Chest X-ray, AP view. Patient: 53 years old, sex M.
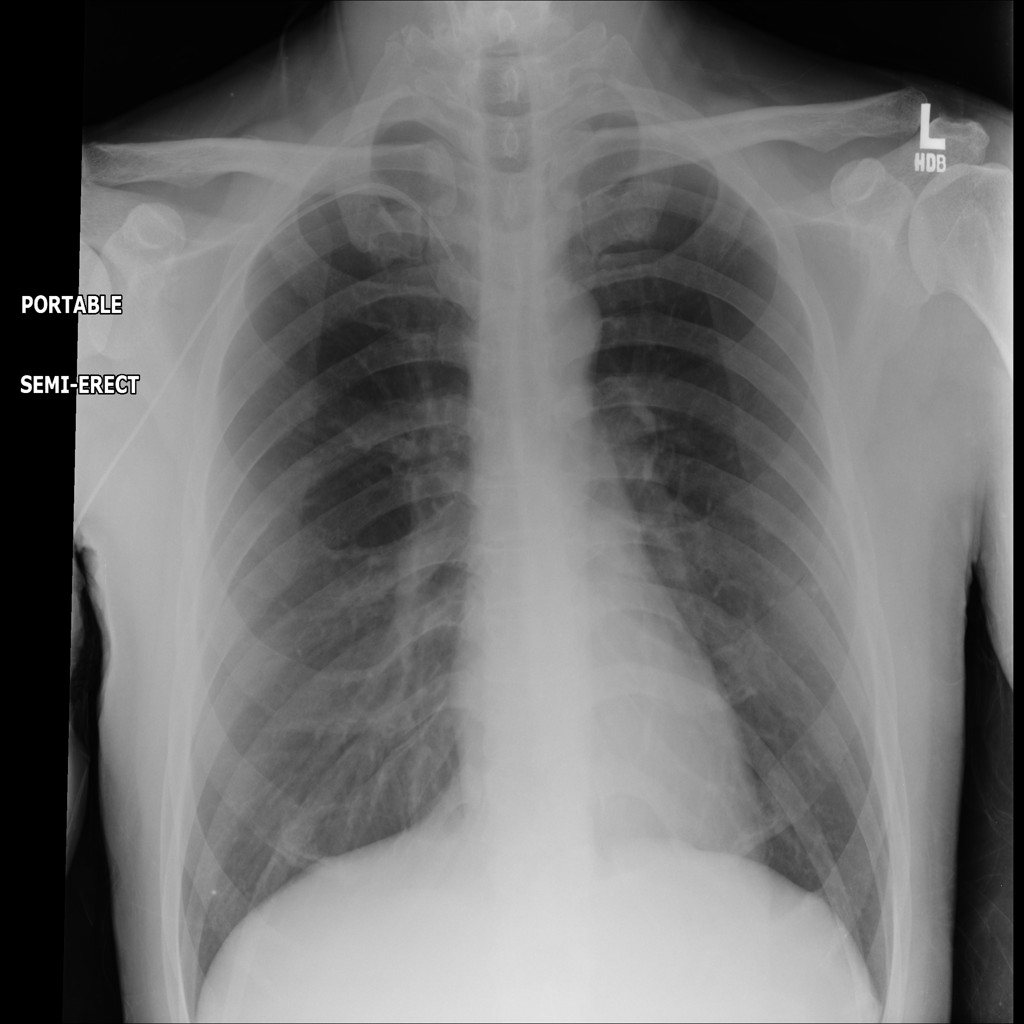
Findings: No Finding